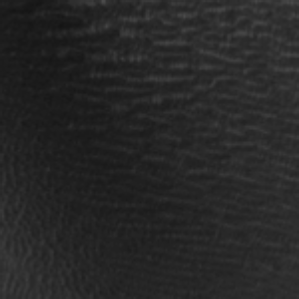
Label: frost